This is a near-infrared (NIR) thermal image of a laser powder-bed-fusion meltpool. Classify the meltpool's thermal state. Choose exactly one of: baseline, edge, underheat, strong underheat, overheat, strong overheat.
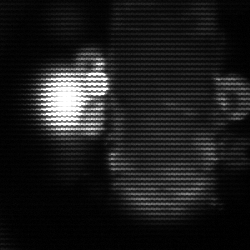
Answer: strong underheat